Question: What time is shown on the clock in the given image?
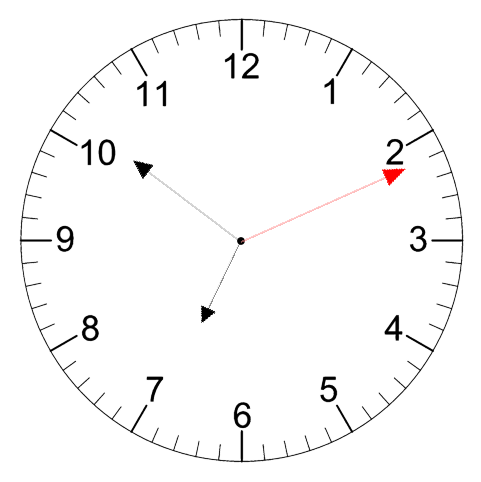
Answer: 06:51:11